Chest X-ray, AP view. Patient: 67 years old, sex M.
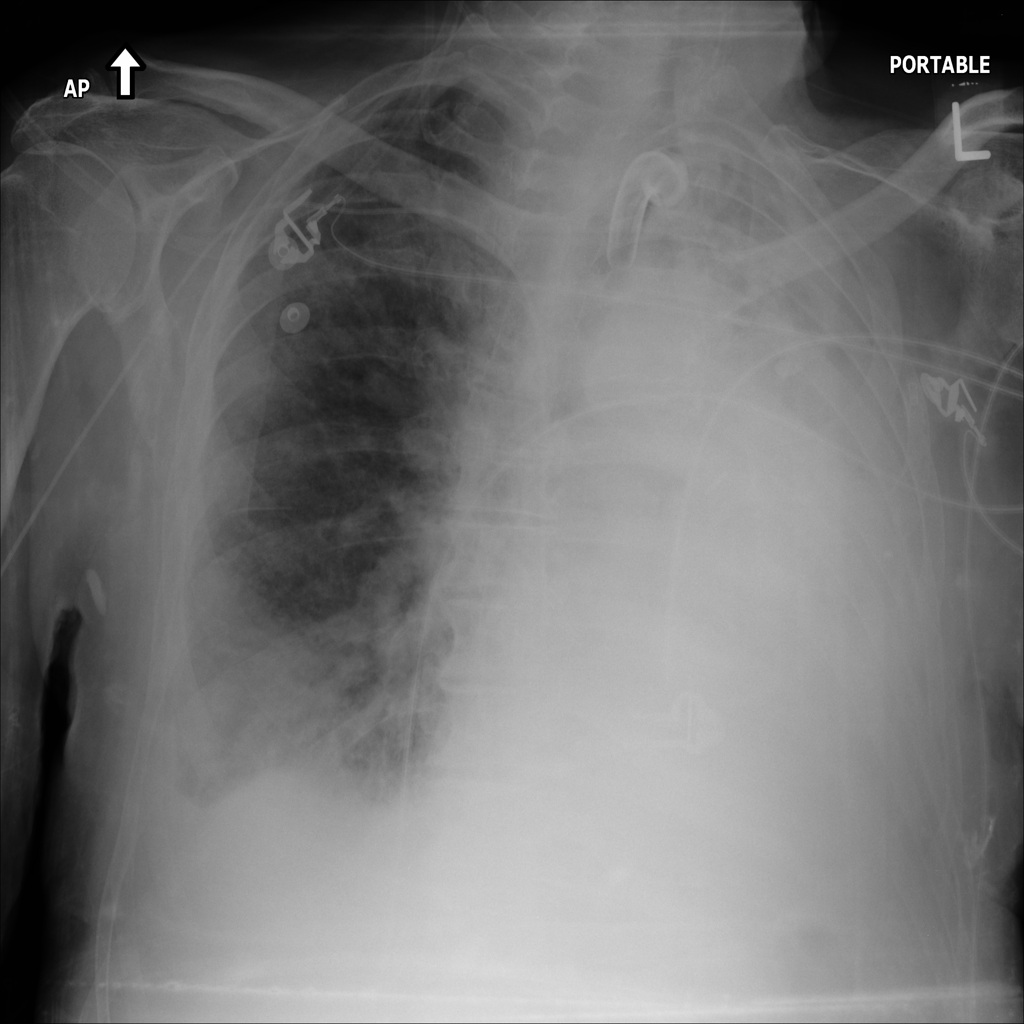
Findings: Consolidation